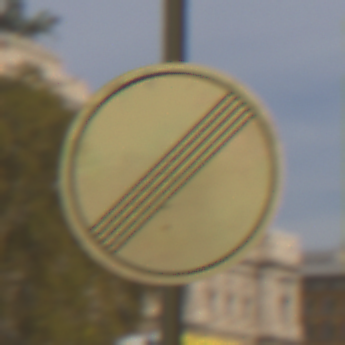
Verkehrszeichen: EndeSaemtlicherBegrenzungen
Umgebung: Outdoor, Suburban
Tageszeit: MorningAfternoon
Wetter: PartlyCloudy
Licht: Natural
Jahreszeit: NotSpecified
Kontrast: MediumContrast